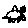
Label: car